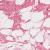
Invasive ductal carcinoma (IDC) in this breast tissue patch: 0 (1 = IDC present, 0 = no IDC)